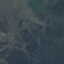
Land use / land cover: HerbaceousVegetation